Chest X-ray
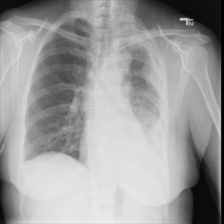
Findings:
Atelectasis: negative
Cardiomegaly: negative
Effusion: negative
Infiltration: negative
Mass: negative
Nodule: negative
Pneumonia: negative
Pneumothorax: negative
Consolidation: negative
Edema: negative
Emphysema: negative
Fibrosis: negative
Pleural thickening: negative
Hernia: negative